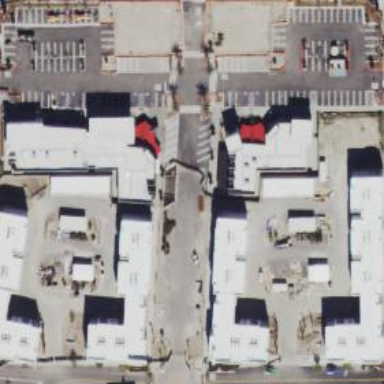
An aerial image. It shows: Retail area.